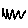
Label: zigzag